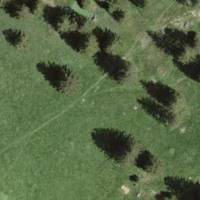
EUNIS habitat code: 52
Species observed at this site:
Caltha palustris